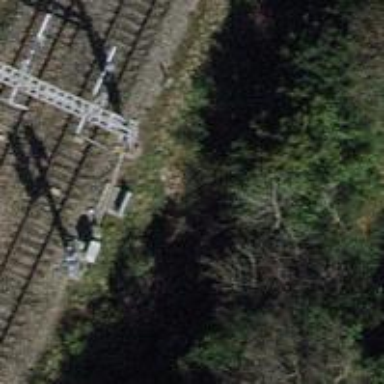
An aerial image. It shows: Power pole.